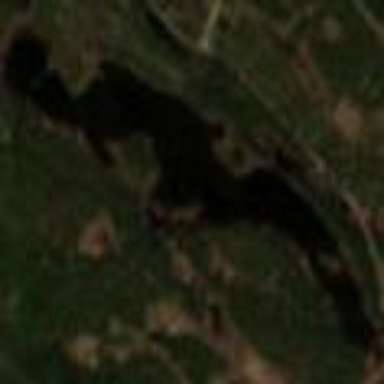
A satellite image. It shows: Serene lake surrounded by nature.